Question: I have a Visual Studio 2010 website project that I'm creating a Deployment Package for. My website relies on a SQL database that I also include in the deployment package. Importing the deployed package in IIS on the production server worked great during the first deployment, when there wasn't already a database. For the second+ deployments, I get an error during the import that says there is already an object named such and such. It looks like it's trying to create the database again instead of updating the database schema since the last deployment.

I'm creating the deployment package and copying the zip to the production server and importing directly into IIS via WebDeploy 2.1. How can I just update the database? I tried having a Visual Studio sql database project and having the package include just the generated .sql file from the "Deploy" of that project, but was meet with other un-related problems. It just can't be this difficult. How should I deploy database schema updates?
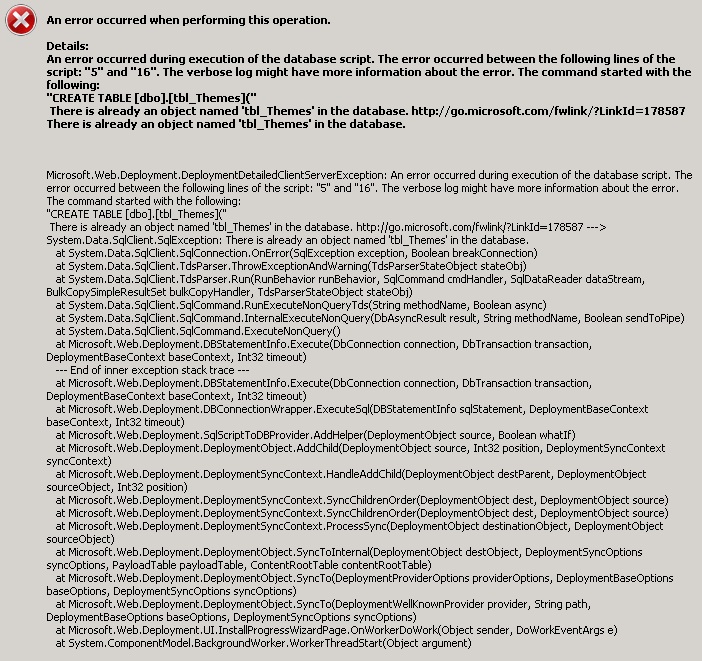
Answer: You'll need to deploy database changes using custom scripts (if you want to preserve data).
Or, if you just want to drop and recreate certain object you can do this using automated scripts.
Either way, it's not as easy as pushing out the original database.
If you dont have database changes you can exclude the database from the deploy (Package/Publish Web tab - untick database).
Please see the following article <URL>
Pay special attention to the "Redeploying By Using Automatically Generated Scripts" and "Deploying Database Changes by Using Custom Scripts" sections.